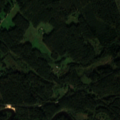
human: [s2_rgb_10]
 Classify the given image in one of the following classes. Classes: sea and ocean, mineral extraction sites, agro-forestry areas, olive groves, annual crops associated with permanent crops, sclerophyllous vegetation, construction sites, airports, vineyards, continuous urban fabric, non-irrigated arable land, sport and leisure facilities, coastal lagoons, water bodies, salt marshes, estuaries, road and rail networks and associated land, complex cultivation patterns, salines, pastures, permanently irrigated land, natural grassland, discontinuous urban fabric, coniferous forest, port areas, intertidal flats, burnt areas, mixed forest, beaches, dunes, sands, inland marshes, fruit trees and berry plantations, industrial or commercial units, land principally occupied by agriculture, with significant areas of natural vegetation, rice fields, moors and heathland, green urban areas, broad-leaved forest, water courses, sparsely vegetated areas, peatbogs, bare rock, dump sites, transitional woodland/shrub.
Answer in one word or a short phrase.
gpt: land principally occupied by agriculture, with significant areas of natural vegetation, coniferous forest, mixed forest, transitional woodland/shrub